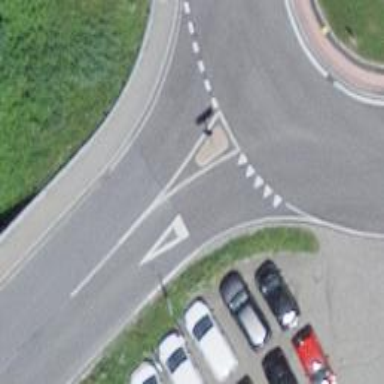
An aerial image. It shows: Road with "give way" sign.